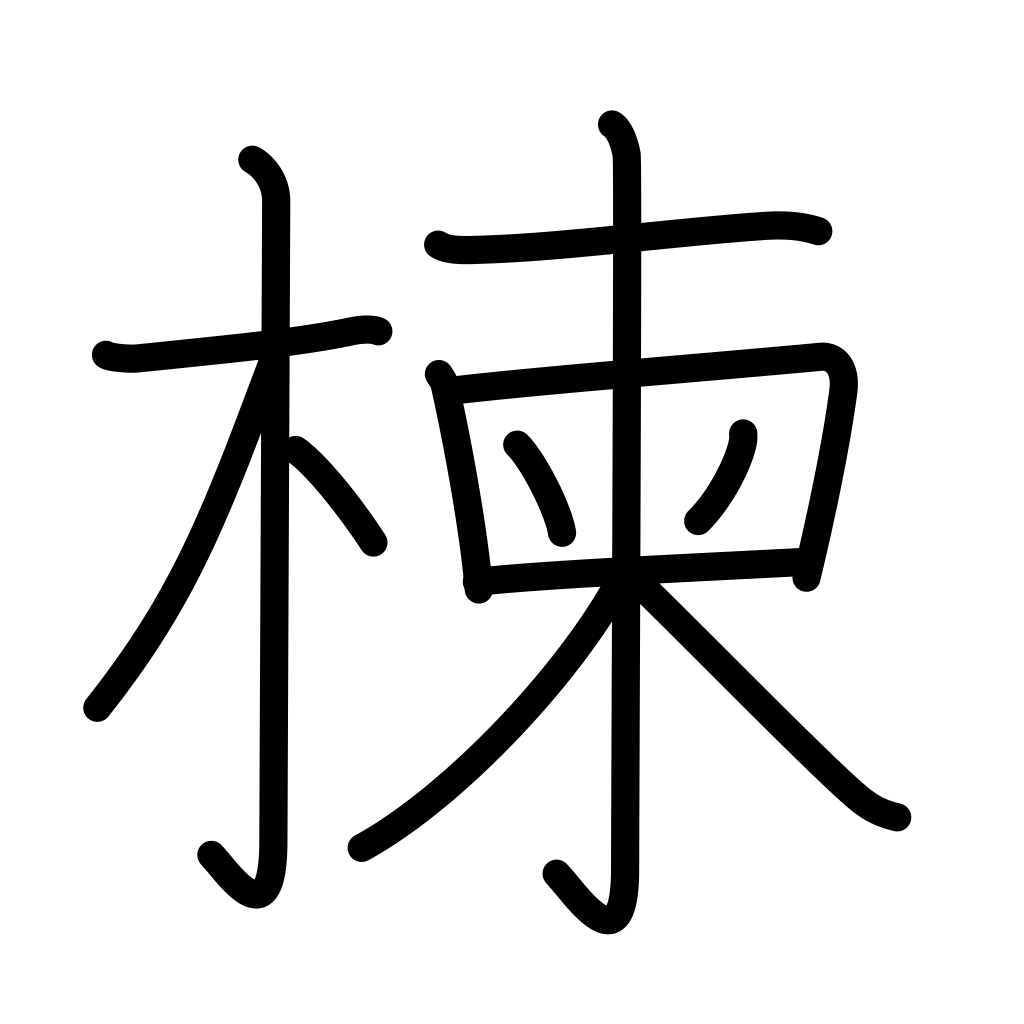
Meaning: Japanese bead tree